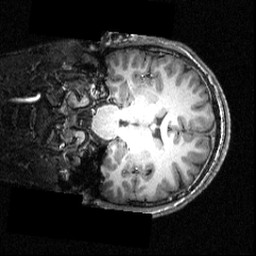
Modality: T1w
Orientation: coronal
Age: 19
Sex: male
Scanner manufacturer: siemens
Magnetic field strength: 3.951 T
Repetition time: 1.5 s
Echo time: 0.00335 s